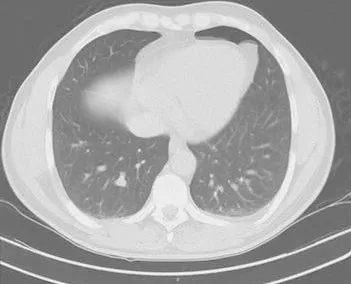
CT chest.
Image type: radiology (ct)